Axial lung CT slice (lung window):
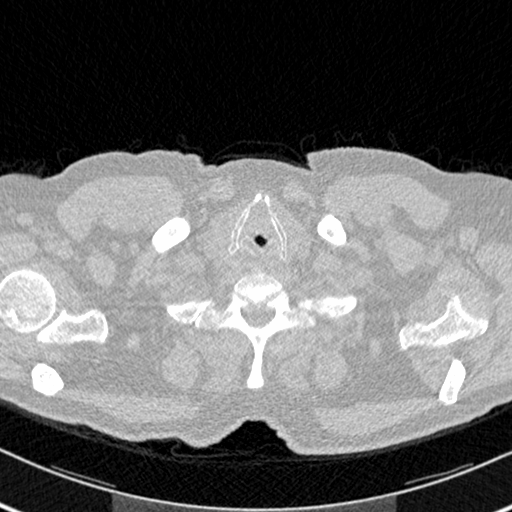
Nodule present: no